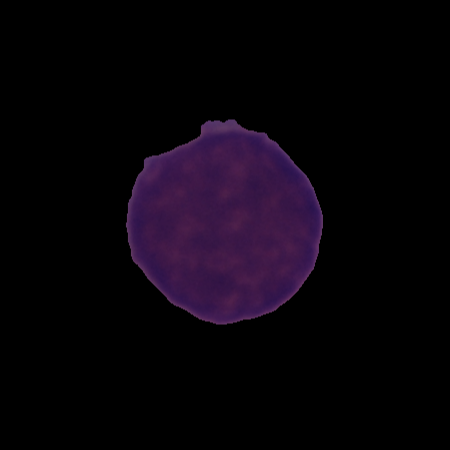
Label: cancer